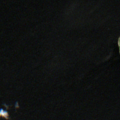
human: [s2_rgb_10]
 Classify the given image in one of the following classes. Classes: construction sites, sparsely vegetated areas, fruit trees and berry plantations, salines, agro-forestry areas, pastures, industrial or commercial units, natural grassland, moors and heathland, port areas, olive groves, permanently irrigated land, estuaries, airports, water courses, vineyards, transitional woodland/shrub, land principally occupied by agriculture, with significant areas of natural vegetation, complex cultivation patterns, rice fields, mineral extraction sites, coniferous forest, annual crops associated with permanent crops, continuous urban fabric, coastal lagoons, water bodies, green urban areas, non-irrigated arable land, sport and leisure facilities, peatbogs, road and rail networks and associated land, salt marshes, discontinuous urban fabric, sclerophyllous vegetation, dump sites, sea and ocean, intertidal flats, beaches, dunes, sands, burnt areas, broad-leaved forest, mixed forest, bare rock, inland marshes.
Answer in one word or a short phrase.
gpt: water bodies